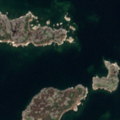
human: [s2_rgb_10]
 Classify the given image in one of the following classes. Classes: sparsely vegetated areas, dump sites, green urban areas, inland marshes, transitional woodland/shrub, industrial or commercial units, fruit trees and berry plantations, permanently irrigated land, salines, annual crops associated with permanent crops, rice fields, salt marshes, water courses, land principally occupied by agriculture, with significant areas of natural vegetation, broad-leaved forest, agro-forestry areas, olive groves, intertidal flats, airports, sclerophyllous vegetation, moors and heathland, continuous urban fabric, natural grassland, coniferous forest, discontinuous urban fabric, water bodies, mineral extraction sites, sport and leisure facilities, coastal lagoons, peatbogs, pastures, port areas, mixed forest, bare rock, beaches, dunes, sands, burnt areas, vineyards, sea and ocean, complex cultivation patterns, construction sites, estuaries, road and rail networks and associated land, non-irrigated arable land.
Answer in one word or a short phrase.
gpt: bare rock, sea and ocean